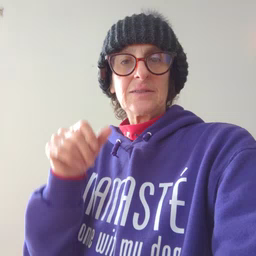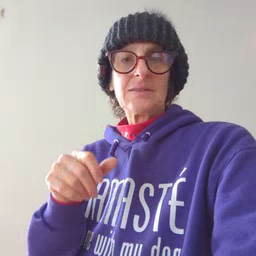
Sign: orange